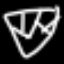
Label: diamond